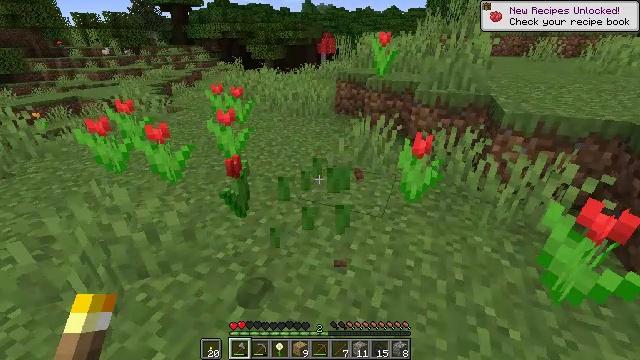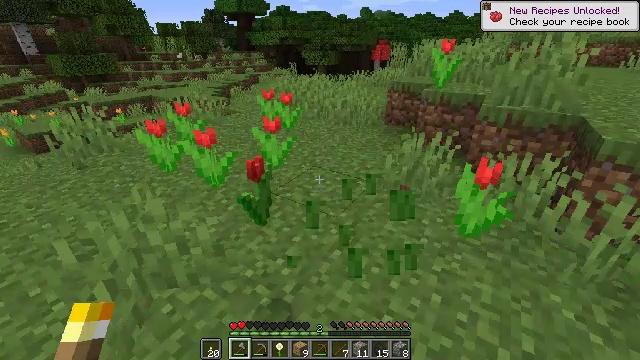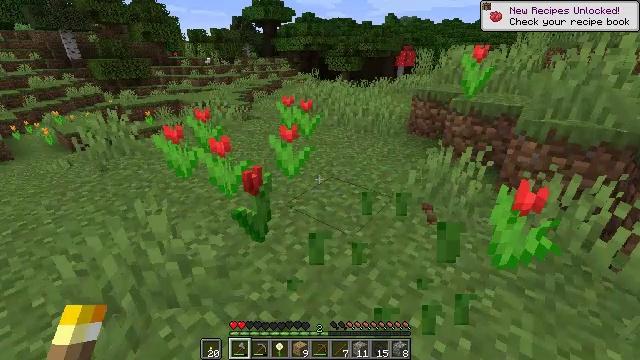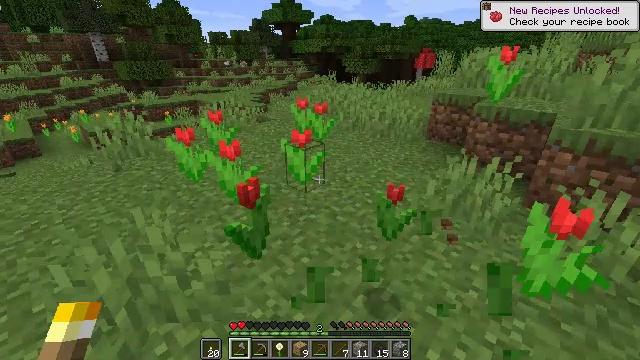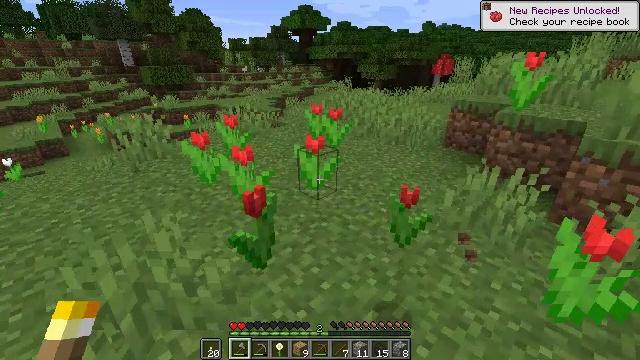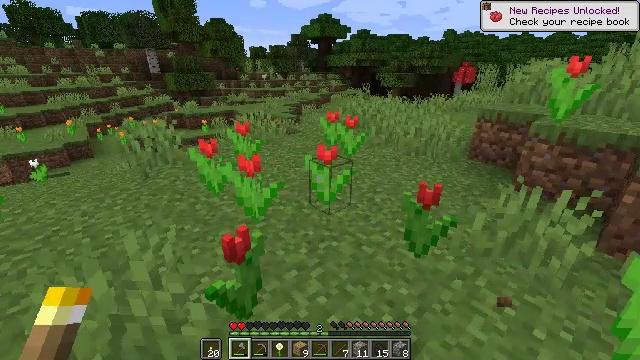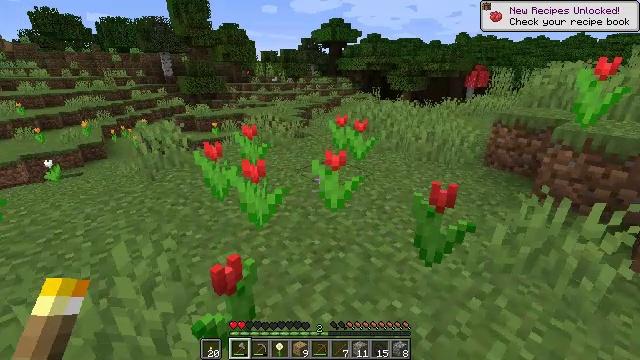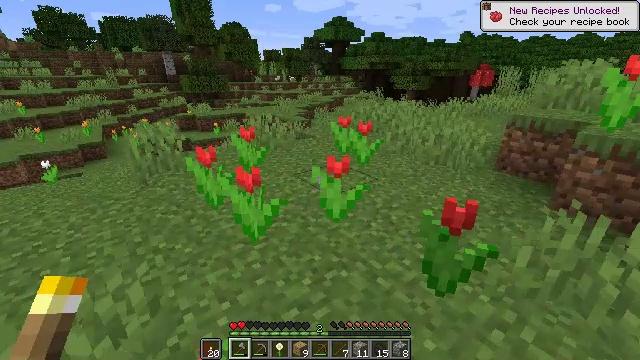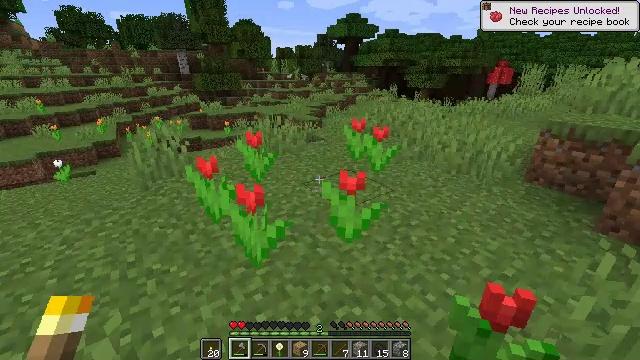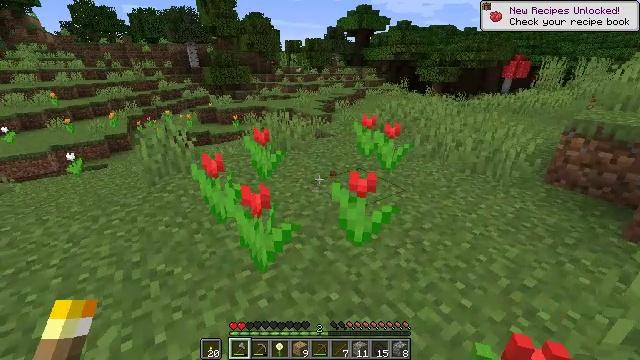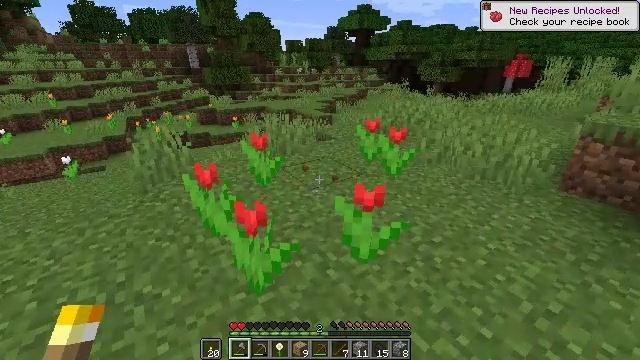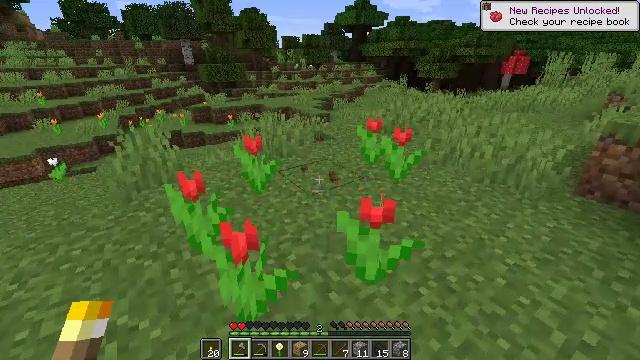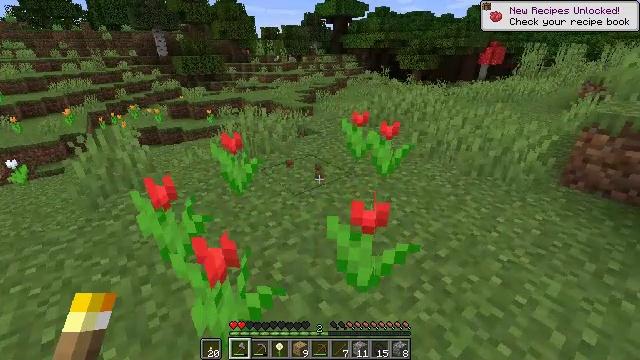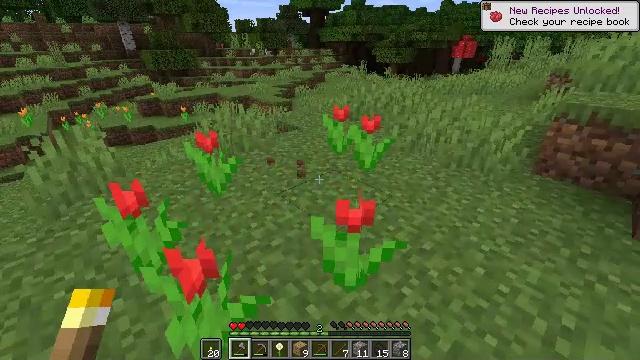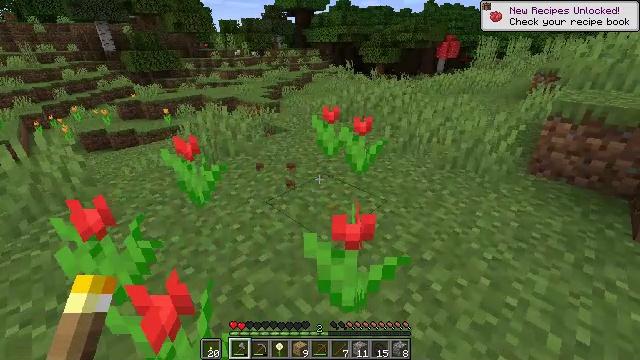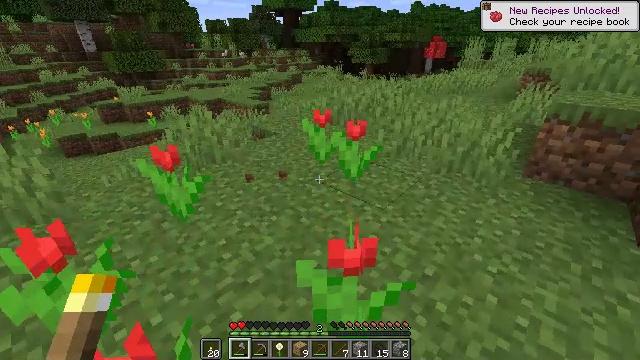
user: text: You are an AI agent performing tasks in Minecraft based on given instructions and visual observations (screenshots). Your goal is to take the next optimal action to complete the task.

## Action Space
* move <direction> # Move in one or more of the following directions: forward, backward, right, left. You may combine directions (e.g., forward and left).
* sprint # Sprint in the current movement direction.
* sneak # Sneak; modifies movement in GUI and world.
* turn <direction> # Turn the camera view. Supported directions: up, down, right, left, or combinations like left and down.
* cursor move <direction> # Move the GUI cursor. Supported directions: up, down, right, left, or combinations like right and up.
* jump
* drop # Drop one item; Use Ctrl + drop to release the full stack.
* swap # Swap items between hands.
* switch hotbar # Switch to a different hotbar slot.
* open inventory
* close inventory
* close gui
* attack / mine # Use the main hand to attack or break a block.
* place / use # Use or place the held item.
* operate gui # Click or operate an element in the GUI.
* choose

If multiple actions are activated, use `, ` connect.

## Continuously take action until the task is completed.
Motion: motion action
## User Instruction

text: Break the red tulip to collect it.
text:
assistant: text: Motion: move forward, turn left and up
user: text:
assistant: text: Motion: move forward, turn left and up
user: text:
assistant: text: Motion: move forward, turn left
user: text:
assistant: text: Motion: move forward, turn left and up
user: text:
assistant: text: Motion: move forward, turn left and up
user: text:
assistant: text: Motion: move forward, turn left
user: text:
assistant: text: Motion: move forward
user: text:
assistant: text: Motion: move forward, turn left
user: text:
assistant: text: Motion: move forward, turn left and down, attack / mine
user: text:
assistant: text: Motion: move forward, attack / mine
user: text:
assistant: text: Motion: move forward, attack / mine
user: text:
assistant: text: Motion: move forward, turn right and down
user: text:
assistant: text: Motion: move forward, turn right and down
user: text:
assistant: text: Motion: move forward, turn right
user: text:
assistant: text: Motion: turn right
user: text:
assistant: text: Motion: turn right
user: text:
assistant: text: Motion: turn right and down
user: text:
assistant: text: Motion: attack / mine
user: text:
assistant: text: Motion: attack / mine
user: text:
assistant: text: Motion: attack / mine
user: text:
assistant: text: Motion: no_op
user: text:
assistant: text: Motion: move forward, turn left and up
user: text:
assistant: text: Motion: move forward, turn left and up
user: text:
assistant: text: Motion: move forward, turn left
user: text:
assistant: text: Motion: move forward, attack / mine
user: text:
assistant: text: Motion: move forward, attack / mine
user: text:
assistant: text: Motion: move forward, turn down, attack / mine
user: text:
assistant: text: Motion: move forward, turn right and down
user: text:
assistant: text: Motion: move forward, turn right
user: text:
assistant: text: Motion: move forward